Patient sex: F
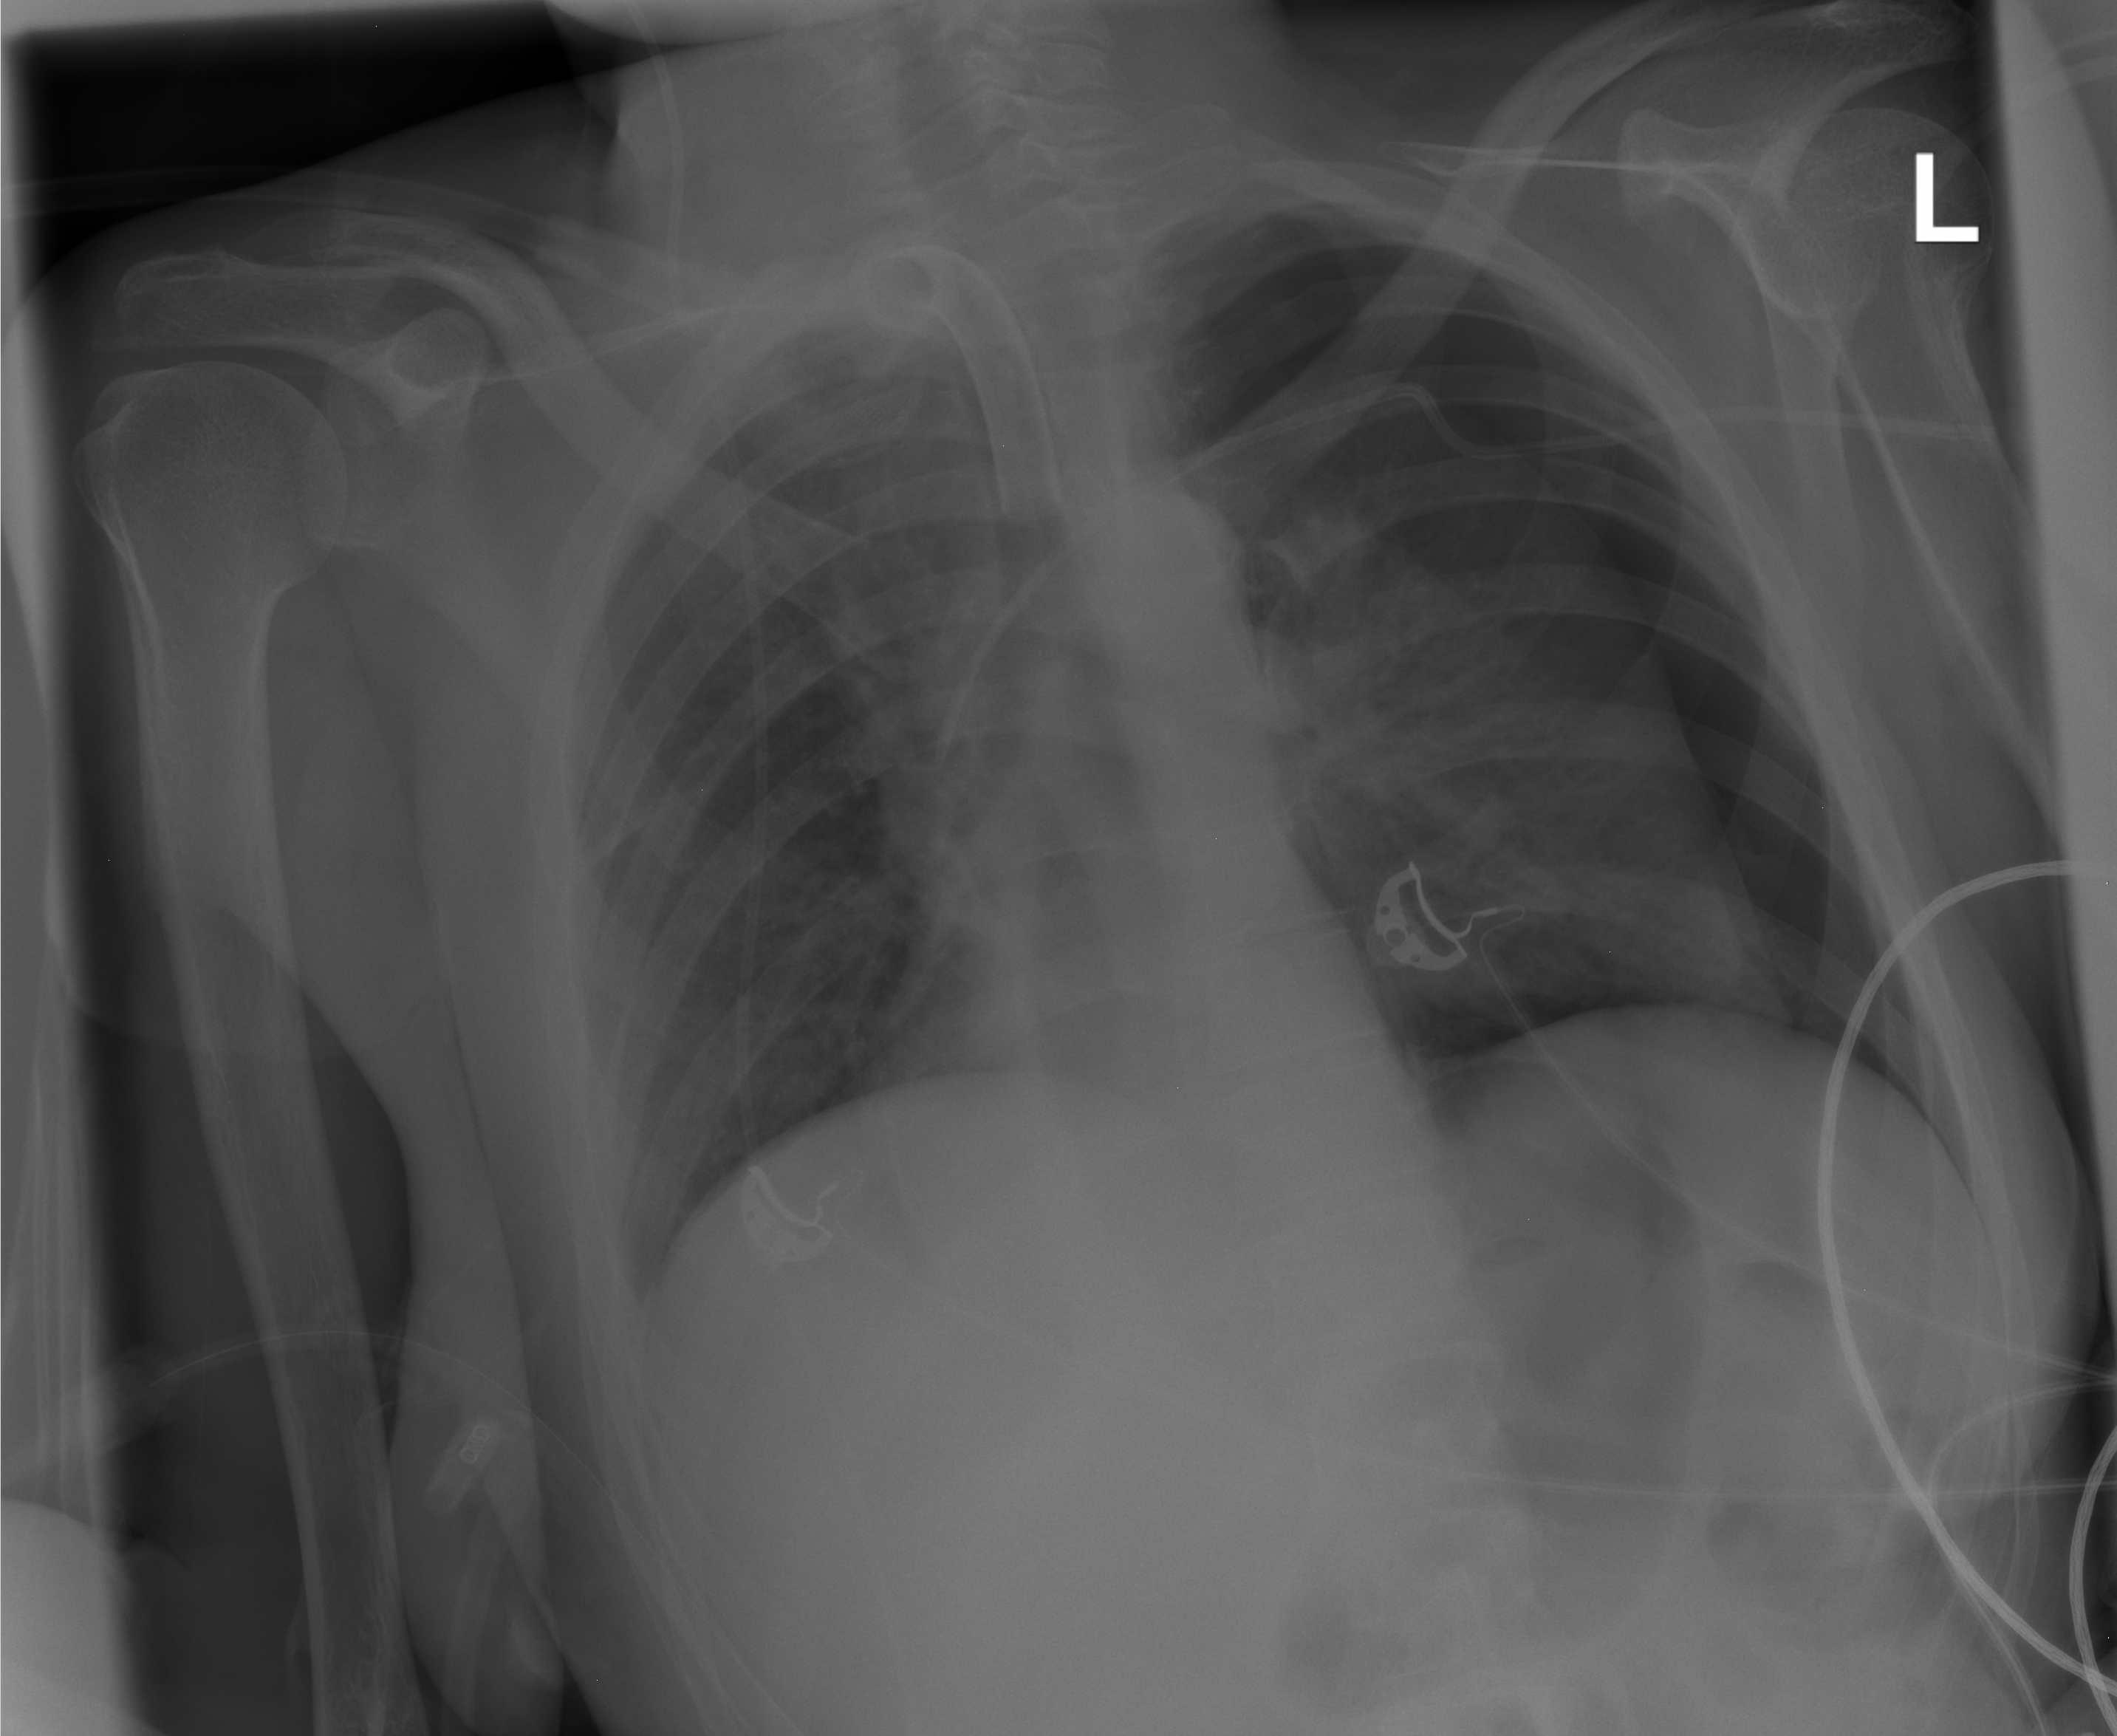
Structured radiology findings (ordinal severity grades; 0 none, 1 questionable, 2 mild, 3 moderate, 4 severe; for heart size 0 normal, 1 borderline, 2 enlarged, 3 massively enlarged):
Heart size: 0
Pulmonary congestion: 0
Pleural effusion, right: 0
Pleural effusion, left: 0
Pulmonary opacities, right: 0
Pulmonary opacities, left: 0
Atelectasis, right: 0
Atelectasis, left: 3